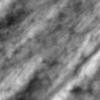
Label: no_change